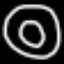
Label: donut